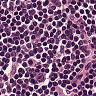
Metastatic tissue present: no